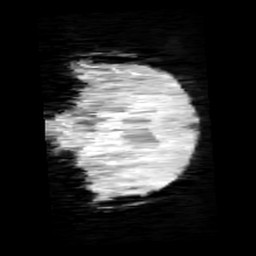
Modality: minIP
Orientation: coronal
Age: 10
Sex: female
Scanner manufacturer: siemens
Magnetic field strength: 3 T
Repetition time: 0.027 s
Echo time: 0.02 s